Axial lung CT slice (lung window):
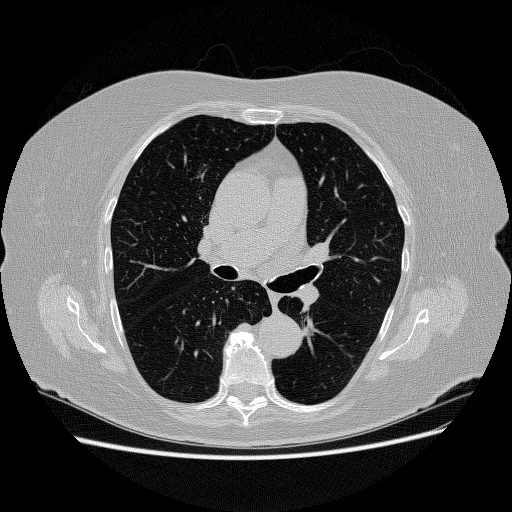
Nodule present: no